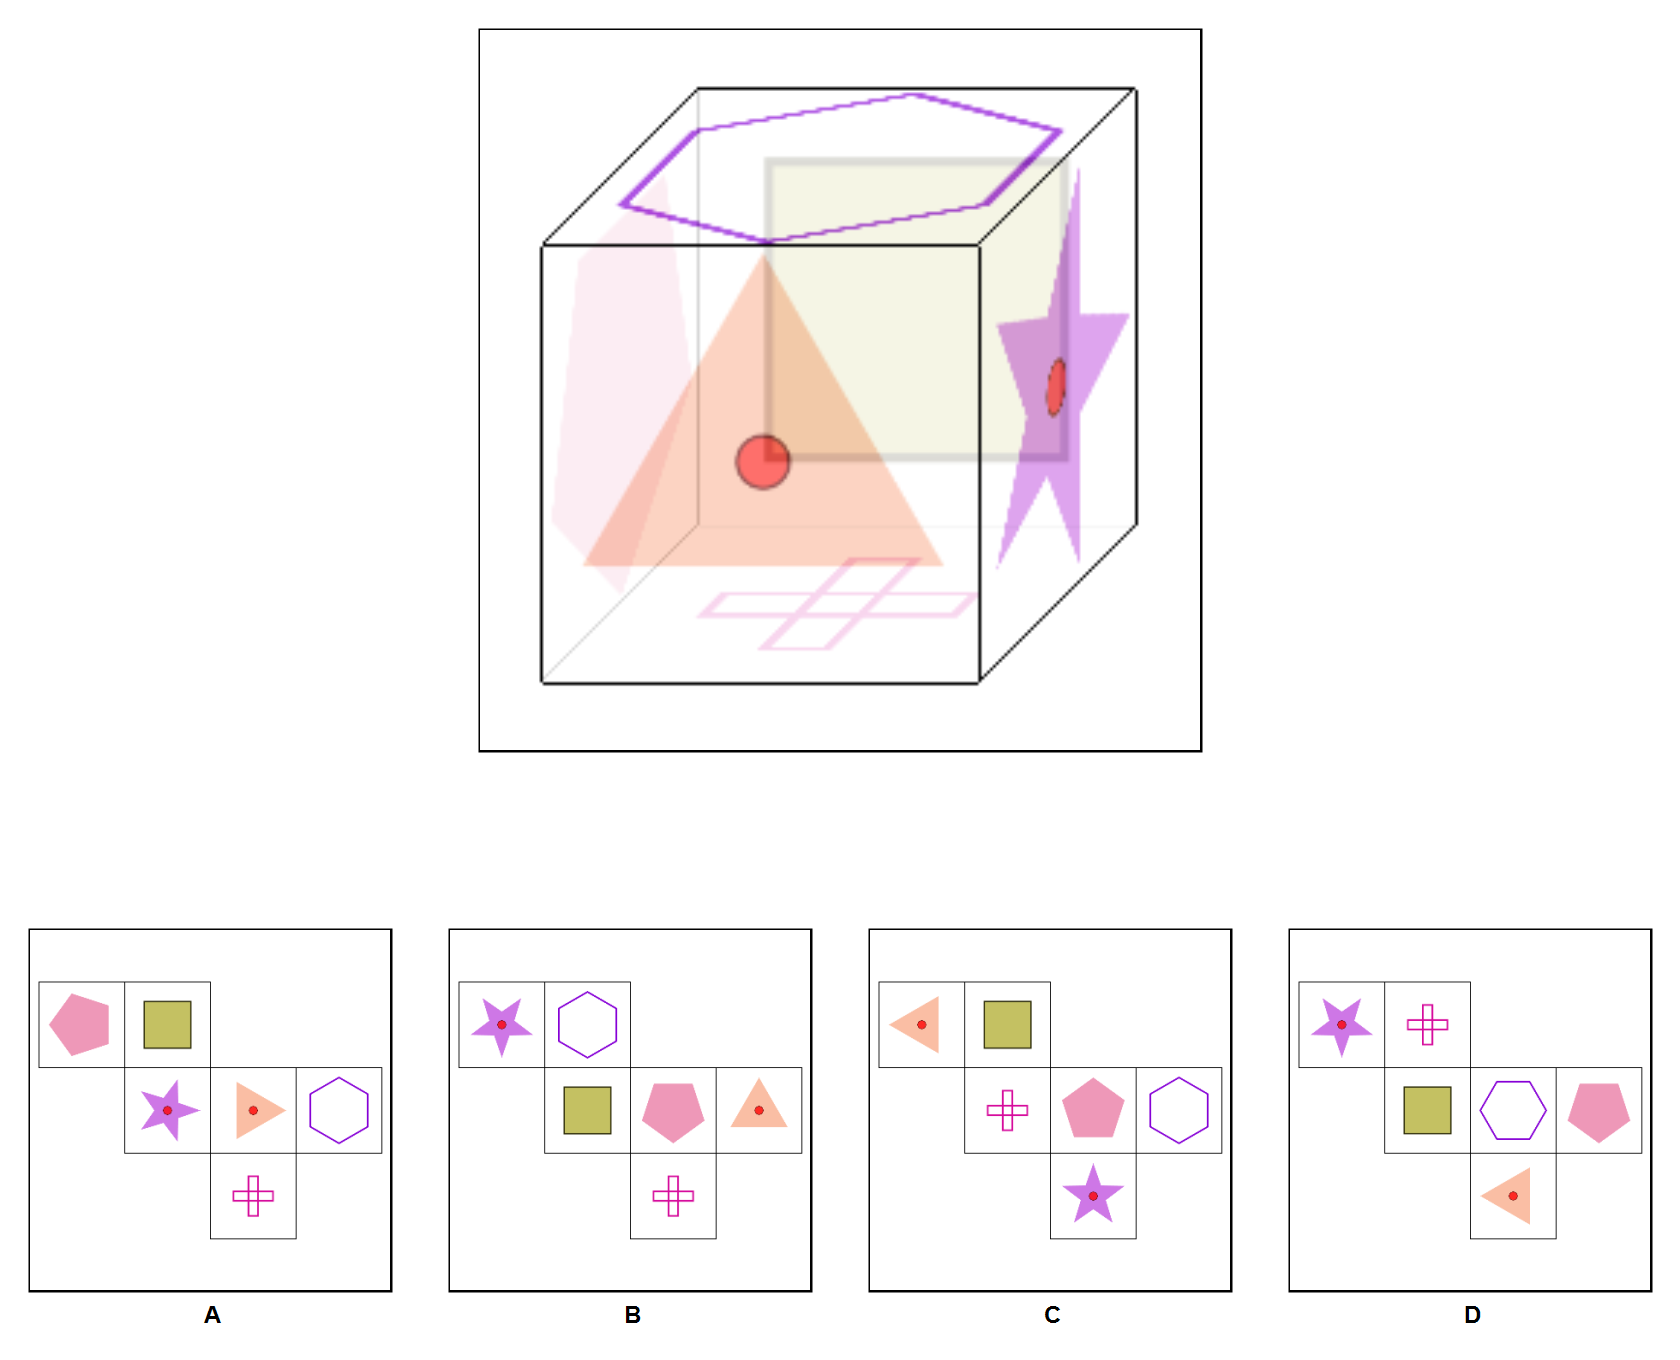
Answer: B